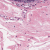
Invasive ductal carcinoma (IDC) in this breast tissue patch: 0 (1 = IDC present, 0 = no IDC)